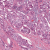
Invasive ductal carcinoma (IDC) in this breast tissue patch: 1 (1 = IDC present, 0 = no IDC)